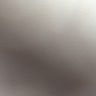
Metastatic tissue present: no